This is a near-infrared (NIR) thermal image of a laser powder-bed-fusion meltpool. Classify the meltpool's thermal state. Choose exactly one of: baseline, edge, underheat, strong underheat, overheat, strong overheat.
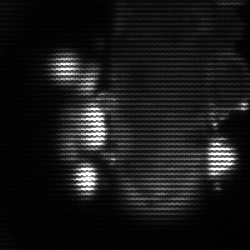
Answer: strong underheat